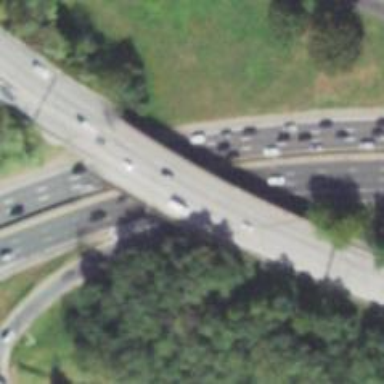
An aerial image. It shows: Bridge crossing over expressway trunk road.